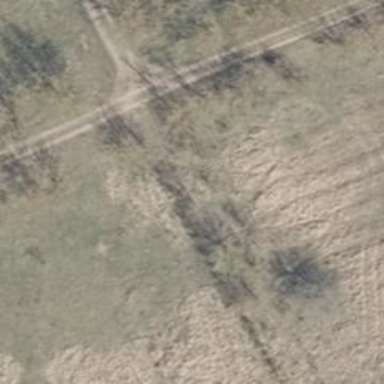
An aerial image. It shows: The path has grass surface with track type grade 5.